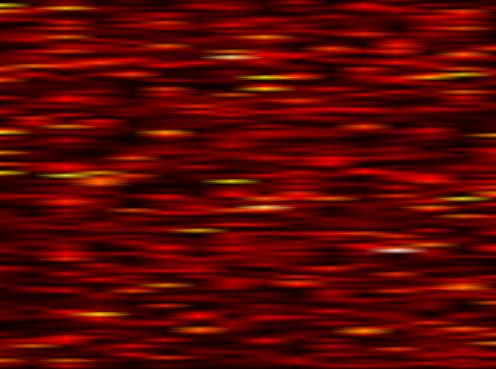
Label: FOFDM